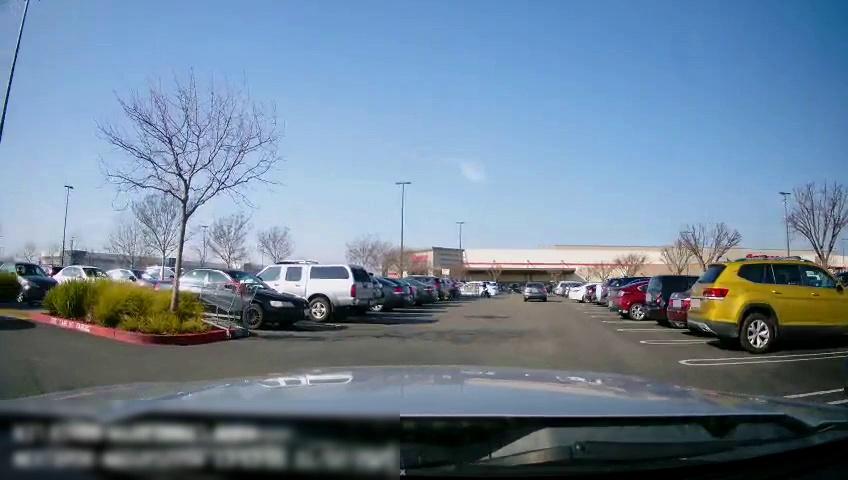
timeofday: Day
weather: Sunny
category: Drivable Space
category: Vehicles | Car
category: Vehicles | SUV
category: Vehicles | Car
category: Vehicles | SUV
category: Vehicles | Car
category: Vehicles | Car
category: Motorbikes
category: Vehicles | Car
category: Vehicles | SUV
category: Vehicles | SUV
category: Vehicles | Truck
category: Pedestrians
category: Vehicles | Car
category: Motorbikes
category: Vehicles | Car
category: Vehicles | Car
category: Vehicles | SUV